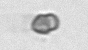
Label: Heterocapsa_rotundata